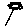
Label: flower